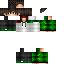
A male human skin with medium skin, wearing brown long hair dressed in a blue hoodie and black pants, featuring a closed mouth.